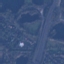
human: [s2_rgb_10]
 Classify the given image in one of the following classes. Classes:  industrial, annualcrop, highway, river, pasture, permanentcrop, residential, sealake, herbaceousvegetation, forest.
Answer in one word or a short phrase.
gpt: Highway